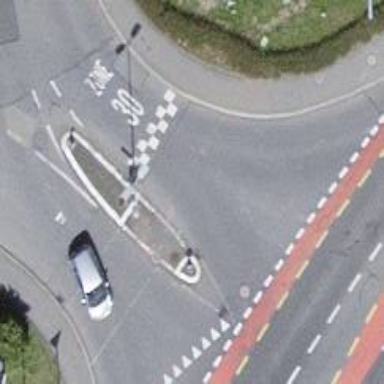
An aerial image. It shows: Kerb barrier.